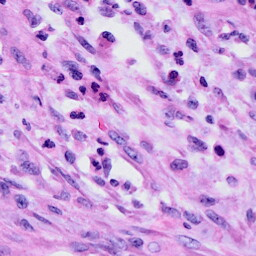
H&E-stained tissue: Cervix